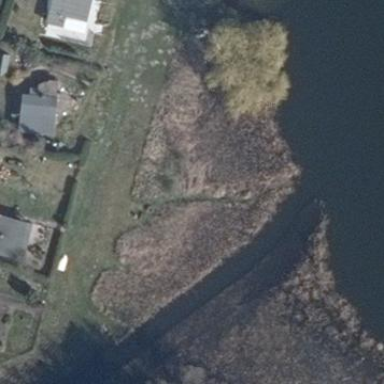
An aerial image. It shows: Reedbed in wetland area.